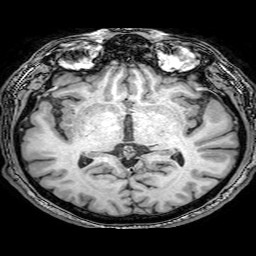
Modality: T1w
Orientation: coronal
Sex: male
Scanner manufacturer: philips
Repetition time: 0.00821 s
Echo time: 0.00377 s